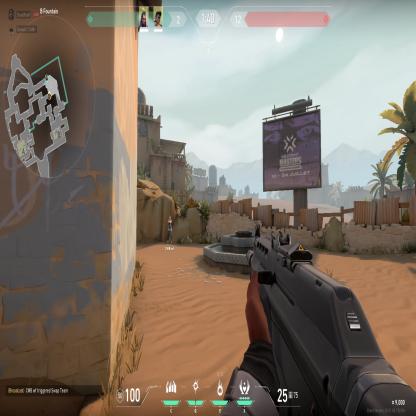
Label: teammate